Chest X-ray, PA view. Patient: 36 years old, sex M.
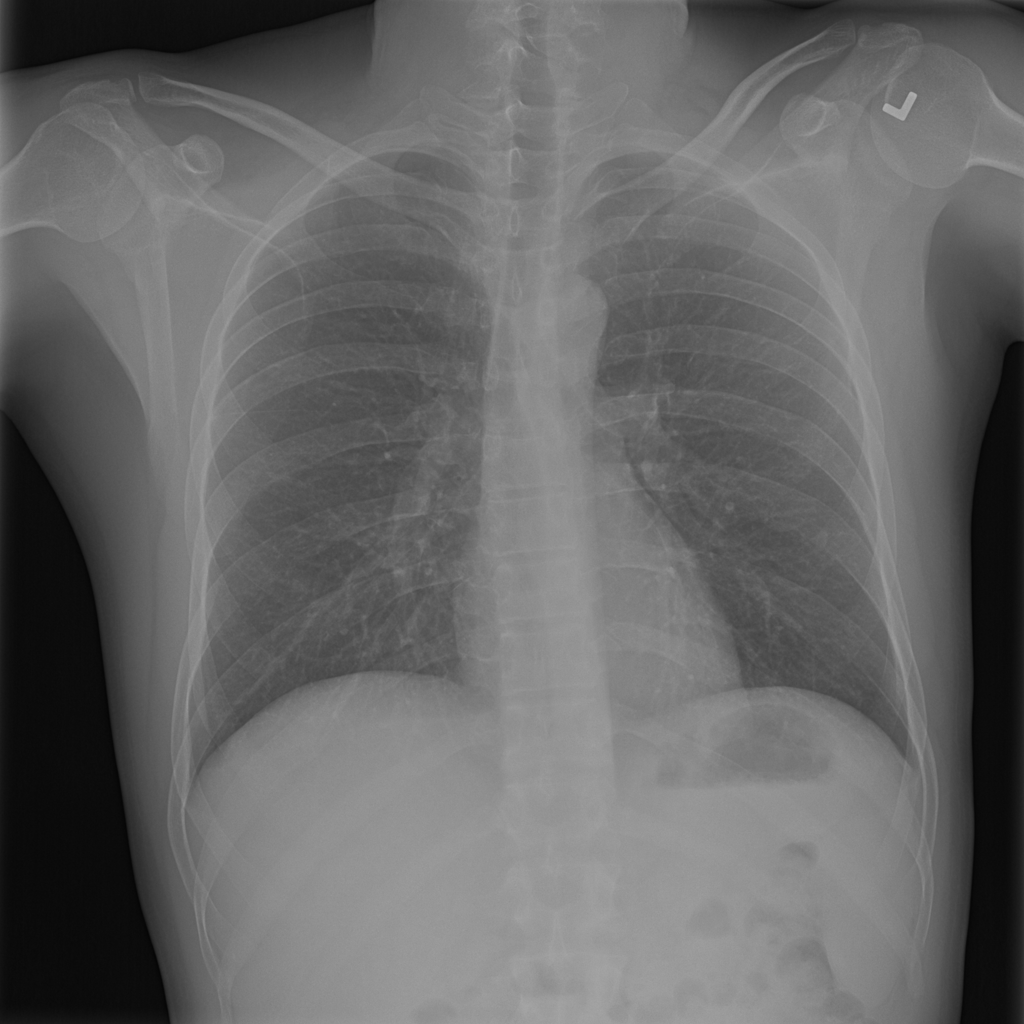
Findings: No Finding